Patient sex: F
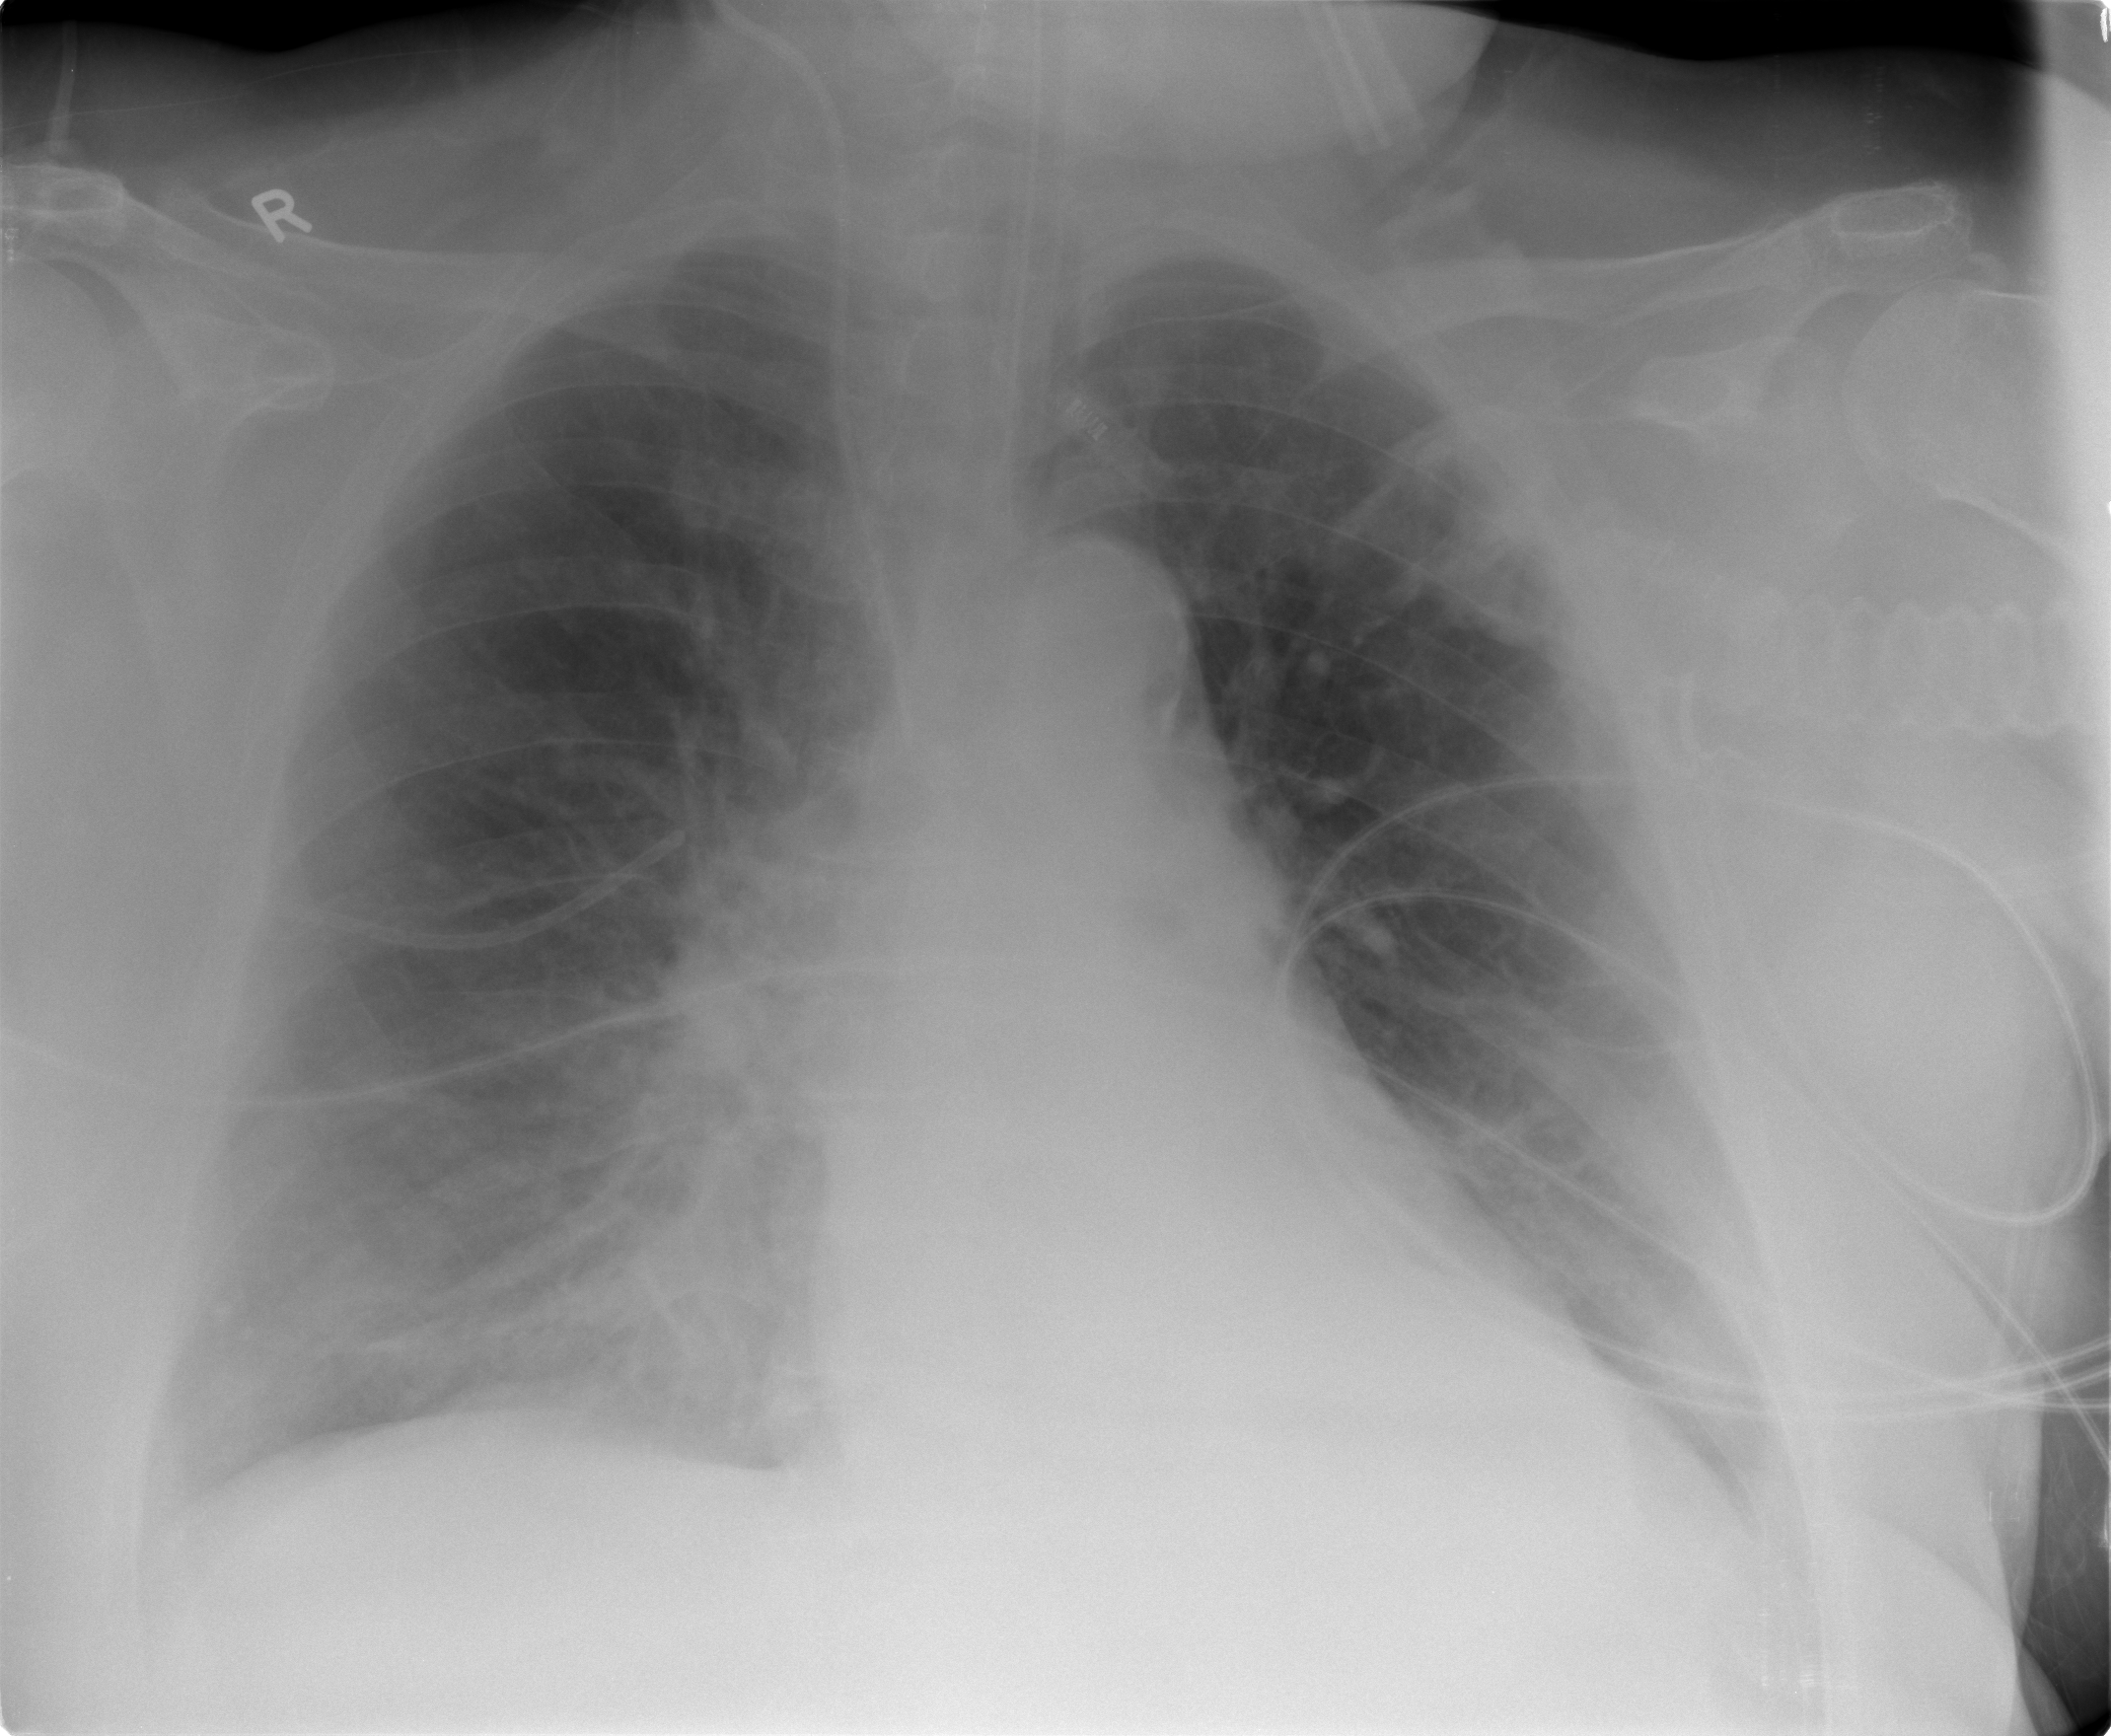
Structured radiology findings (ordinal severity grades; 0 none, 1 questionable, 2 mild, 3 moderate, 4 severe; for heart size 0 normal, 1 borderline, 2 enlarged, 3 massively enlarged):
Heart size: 2
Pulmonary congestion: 3
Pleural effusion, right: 2
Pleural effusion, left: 1
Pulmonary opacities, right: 2
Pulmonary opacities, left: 1
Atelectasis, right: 2
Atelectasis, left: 2